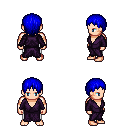
a pixel art fantasy rpg character, male body template, human, light skin, purple robe, white pants, blue plain hairstyle, four views (front, back, left, right), 2x2 character sprite sheet, small pixel art, hard edges, no anti-aliasing